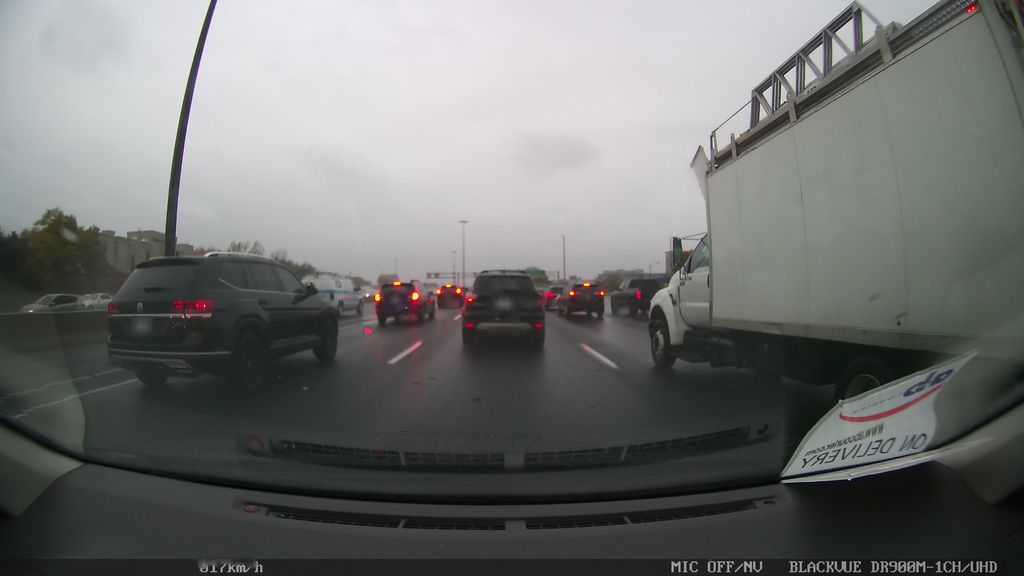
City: toronto